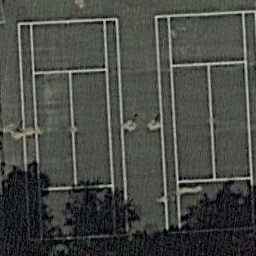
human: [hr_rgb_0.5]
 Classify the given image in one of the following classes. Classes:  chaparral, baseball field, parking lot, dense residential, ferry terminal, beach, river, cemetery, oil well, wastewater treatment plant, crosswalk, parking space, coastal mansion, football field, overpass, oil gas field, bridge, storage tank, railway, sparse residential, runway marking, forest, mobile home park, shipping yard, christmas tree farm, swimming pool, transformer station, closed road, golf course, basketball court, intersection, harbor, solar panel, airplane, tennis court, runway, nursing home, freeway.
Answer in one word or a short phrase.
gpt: tennis court